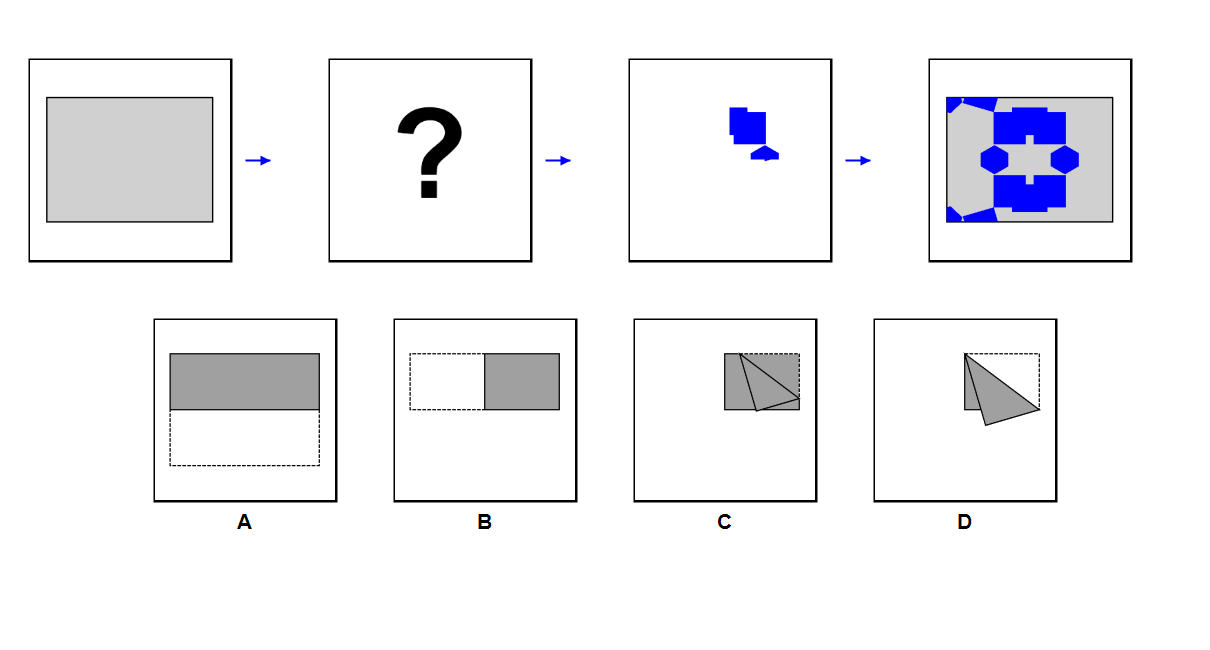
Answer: D